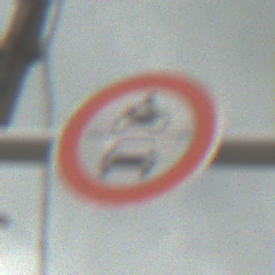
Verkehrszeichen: VerbotKraftfahrzeuge
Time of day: MorningAfternoon
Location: Outdoor (Suburban)
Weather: PartlyCloudy
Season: NotSpecified
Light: Natural